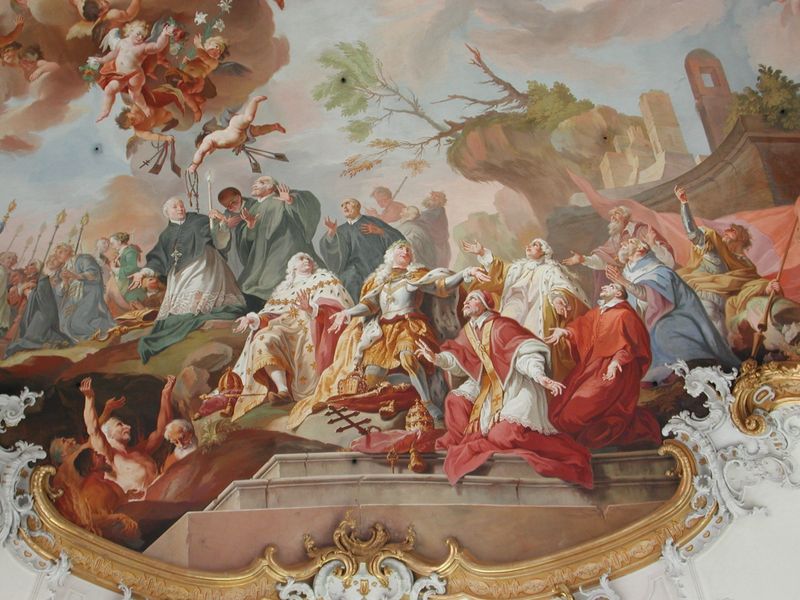
Titel: Fresken der Kirche Ottobeuren
Künstler: Johann Jakob Zeiller
Standort: Ottobeuren, Klosterkirche (EU - D - Bayern)
Schlagwörter: berg, gemälde, gott, himmel, bäume, männer, hermelin, gold, decke, engel, schlacht, treppe, treppen, könig, papst, kerze, stuck, stufen, hoch, ruine, burg, kreuz, expressionistisch, herrscher, christlich, priester, lanzen, tiara, heilige, speere, deckengemälde, fresko, heilig, putten, gläubige, kardinäle, baroc, sockelt